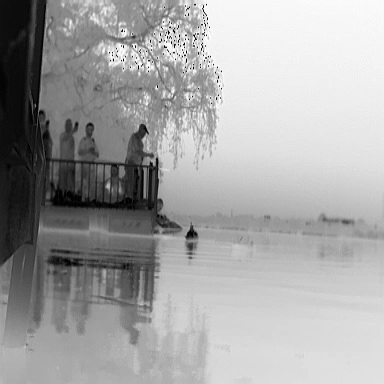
There is a warship in the infrared image.